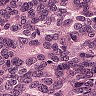
Metastatic tissue present: yes